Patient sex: F
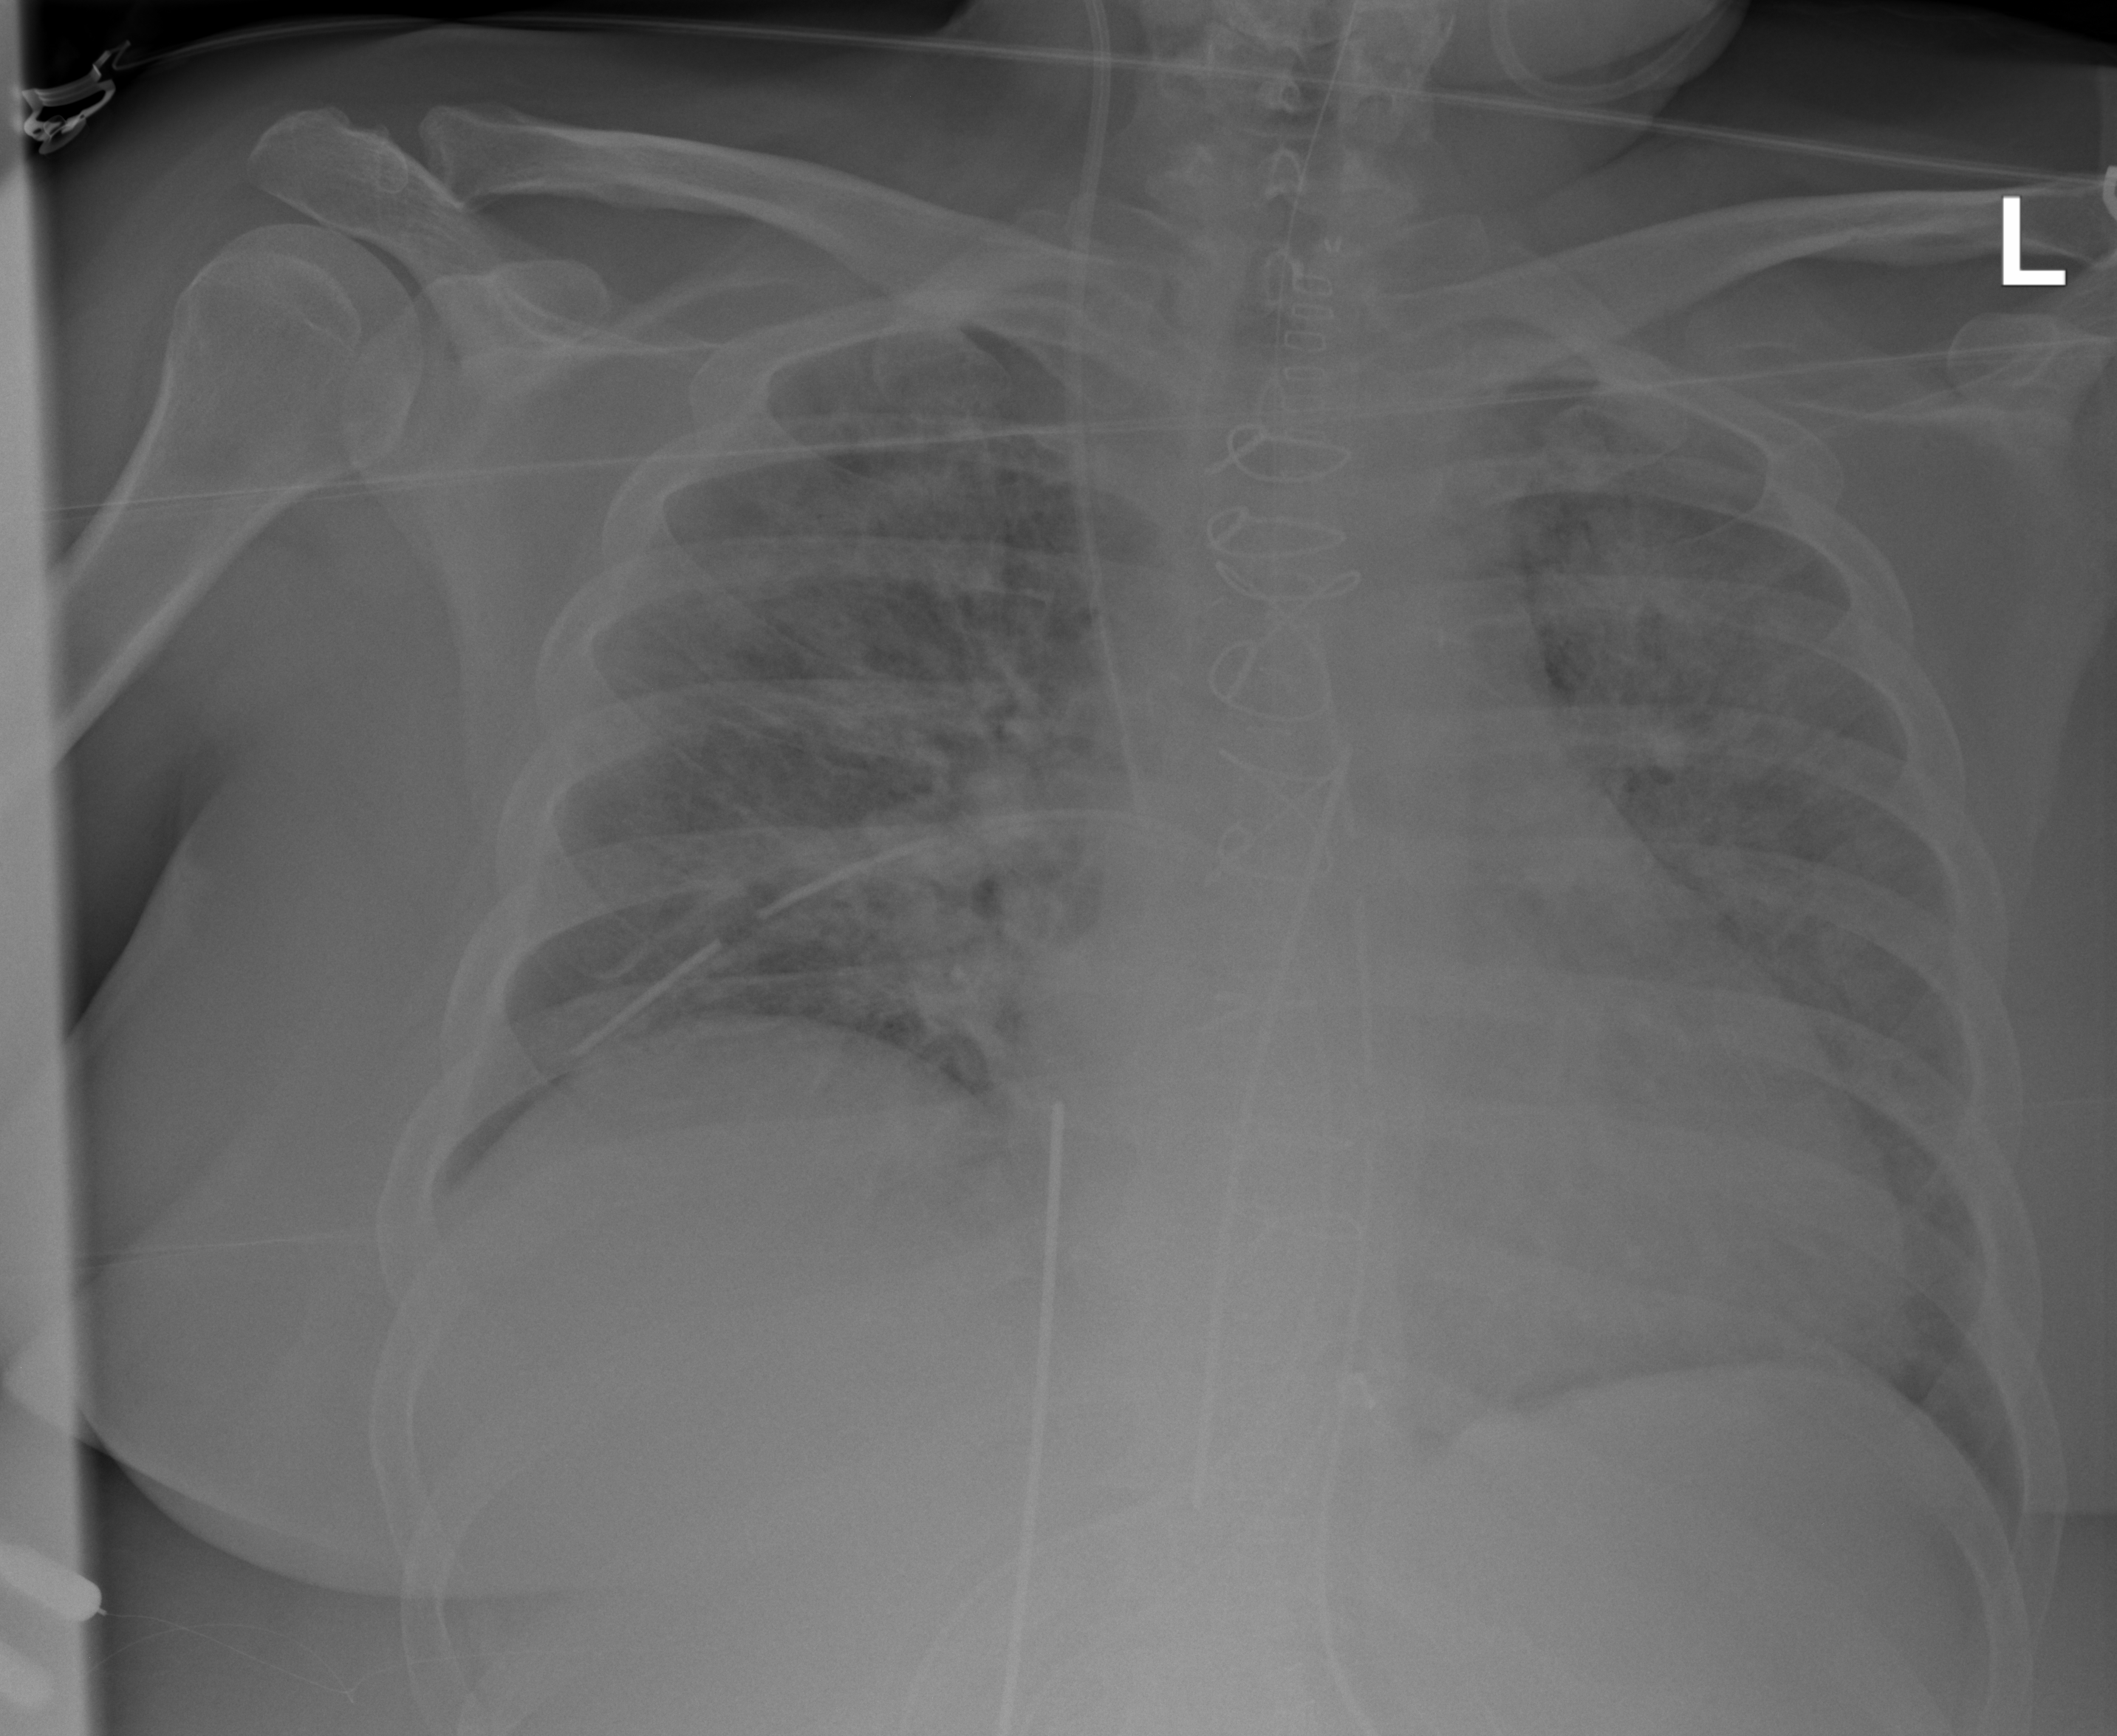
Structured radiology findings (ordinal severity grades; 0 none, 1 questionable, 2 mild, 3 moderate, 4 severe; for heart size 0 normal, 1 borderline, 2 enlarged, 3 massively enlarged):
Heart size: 1
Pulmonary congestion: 2
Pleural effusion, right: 0
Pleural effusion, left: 0
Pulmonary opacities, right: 2
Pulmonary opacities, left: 2
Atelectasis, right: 2
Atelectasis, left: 2